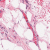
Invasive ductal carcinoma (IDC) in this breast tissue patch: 0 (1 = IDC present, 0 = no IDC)